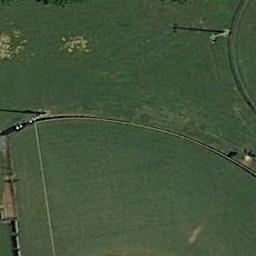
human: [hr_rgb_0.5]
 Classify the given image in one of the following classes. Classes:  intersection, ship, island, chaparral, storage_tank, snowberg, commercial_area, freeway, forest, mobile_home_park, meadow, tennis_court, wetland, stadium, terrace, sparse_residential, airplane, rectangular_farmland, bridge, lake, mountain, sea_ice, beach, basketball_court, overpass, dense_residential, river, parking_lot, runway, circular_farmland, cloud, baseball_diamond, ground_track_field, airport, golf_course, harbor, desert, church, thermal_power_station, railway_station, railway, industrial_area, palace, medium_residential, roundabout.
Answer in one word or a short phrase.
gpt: meadow